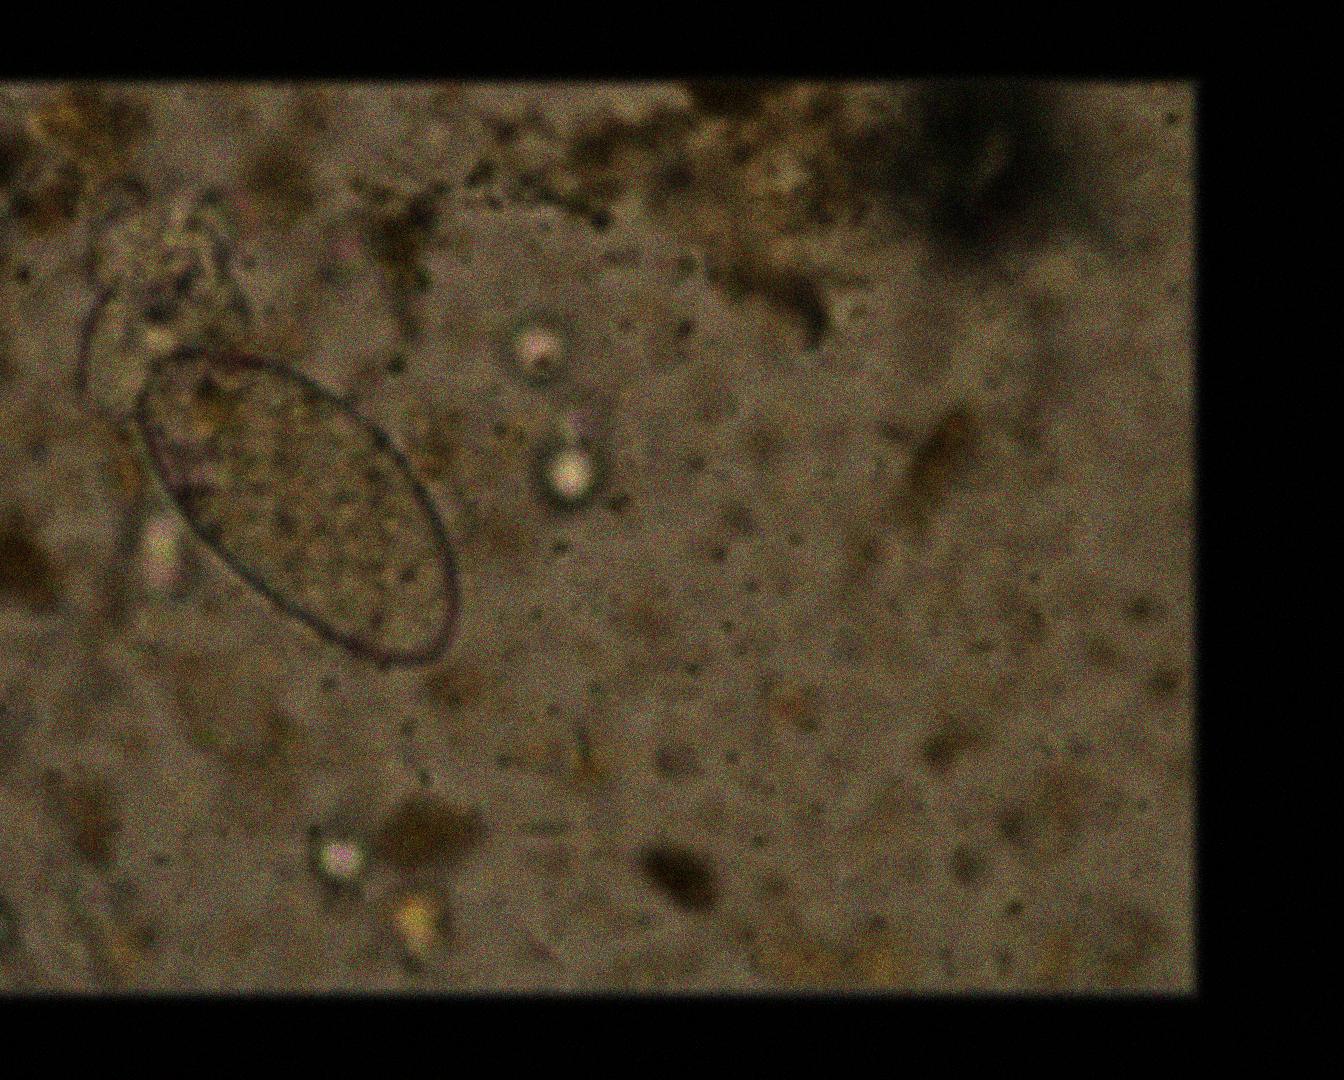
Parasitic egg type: Fasciolopsis buski